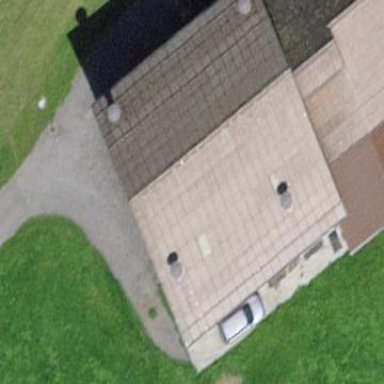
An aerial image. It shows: Farm auxiliary building.